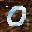
Label: 0